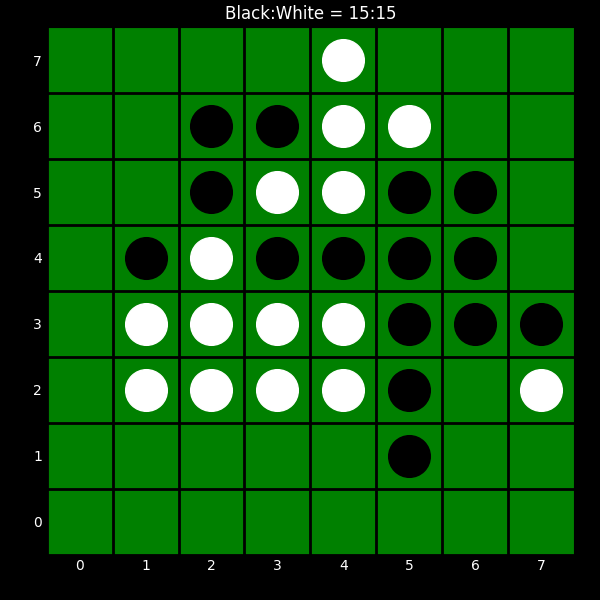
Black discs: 15
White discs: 15